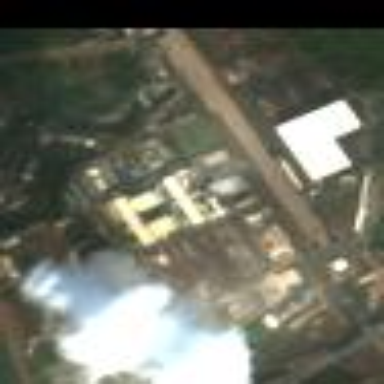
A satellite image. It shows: Industrial area with coal power plant.